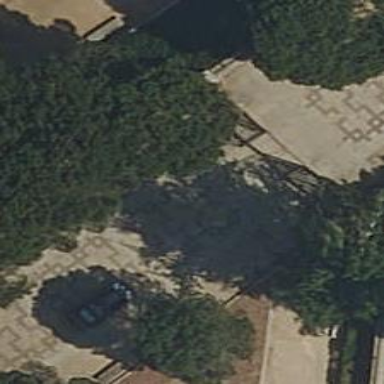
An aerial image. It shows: Concrete bench.